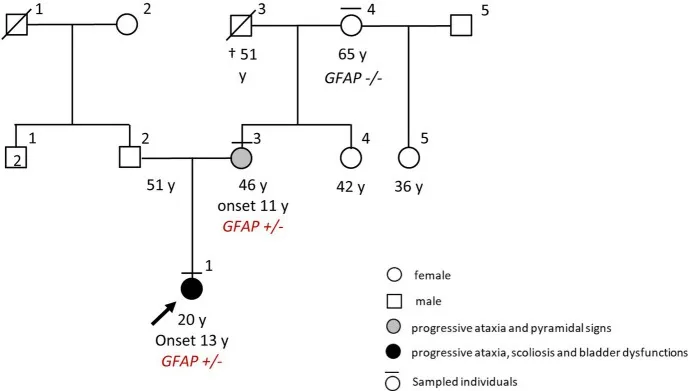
Pedigree.
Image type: pathology (immunostaining)